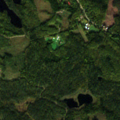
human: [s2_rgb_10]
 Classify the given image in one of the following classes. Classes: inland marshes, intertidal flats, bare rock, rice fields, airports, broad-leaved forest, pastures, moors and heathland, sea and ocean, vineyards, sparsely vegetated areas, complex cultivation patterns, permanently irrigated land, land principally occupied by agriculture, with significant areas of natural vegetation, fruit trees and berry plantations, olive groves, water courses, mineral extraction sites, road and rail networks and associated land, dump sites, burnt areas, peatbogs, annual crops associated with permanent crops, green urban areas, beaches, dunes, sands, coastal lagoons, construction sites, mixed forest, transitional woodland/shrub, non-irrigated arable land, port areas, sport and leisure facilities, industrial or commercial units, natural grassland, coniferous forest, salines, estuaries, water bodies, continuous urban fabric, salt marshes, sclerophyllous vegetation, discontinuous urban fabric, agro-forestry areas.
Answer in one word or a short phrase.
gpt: coniferous forest, mixed forest, water bodies